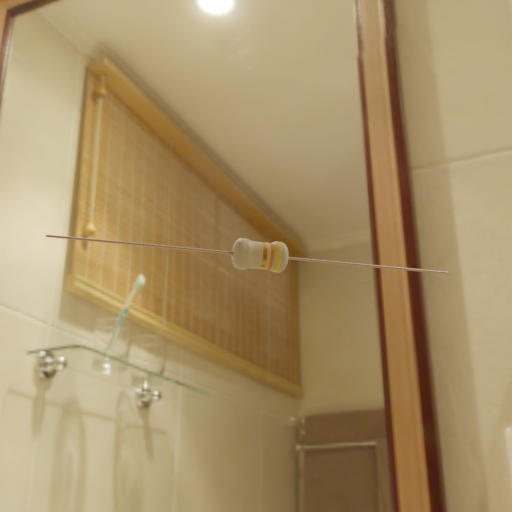
Resistor colour bands (in order): gold, orange, yellow